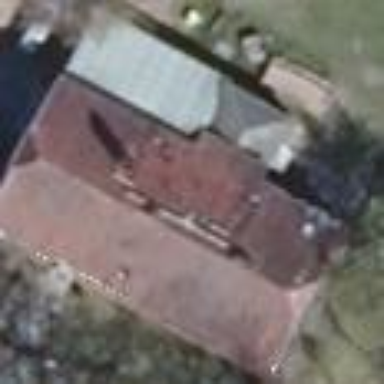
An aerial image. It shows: Grey house with flat roof.